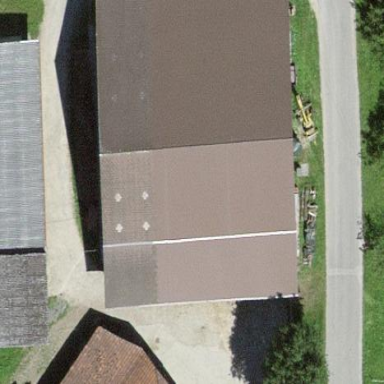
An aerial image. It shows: Rural barn.